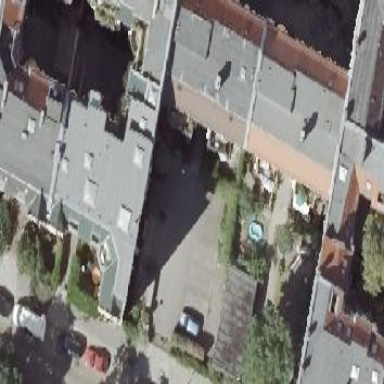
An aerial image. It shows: Building consisting of apartments with double saltbox roof shape.